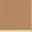
Piece: xx